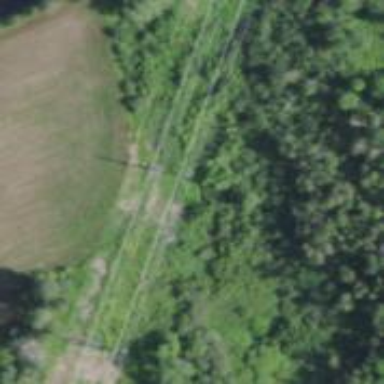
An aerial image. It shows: Power pole.